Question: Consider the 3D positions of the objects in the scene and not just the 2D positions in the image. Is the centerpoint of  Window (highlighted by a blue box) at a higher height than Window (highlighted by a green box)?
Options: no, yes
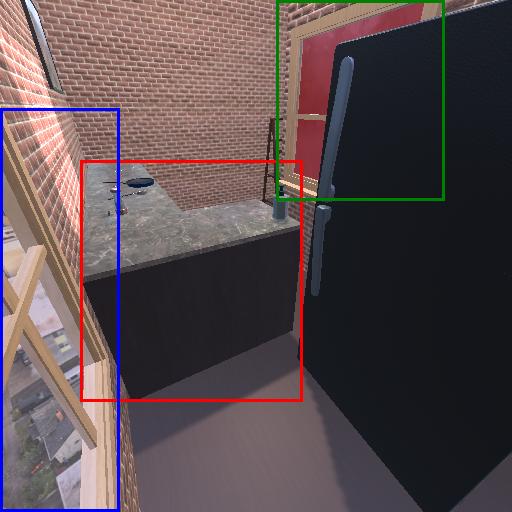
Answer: no